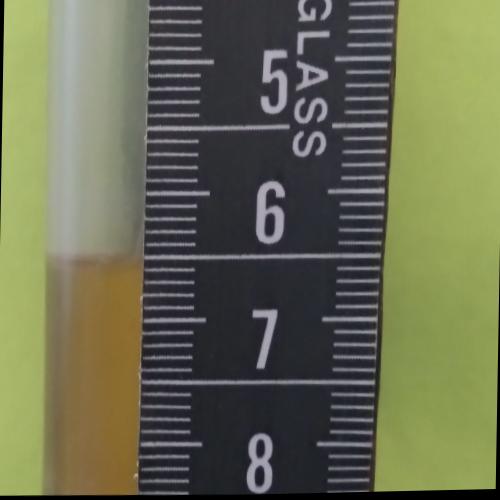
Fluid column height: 6.5 cm